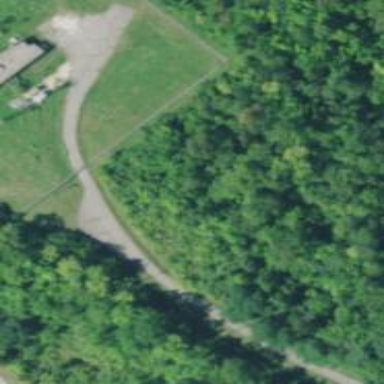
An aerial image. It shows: Path designated as bicycle road.